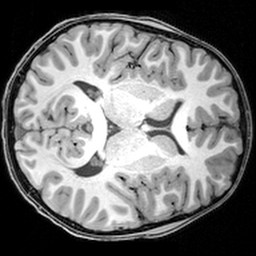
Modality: T1w
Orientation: axial
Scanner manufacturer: siemens
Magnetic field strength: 3 T
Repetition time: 1.9 s
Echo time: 0.00397 s